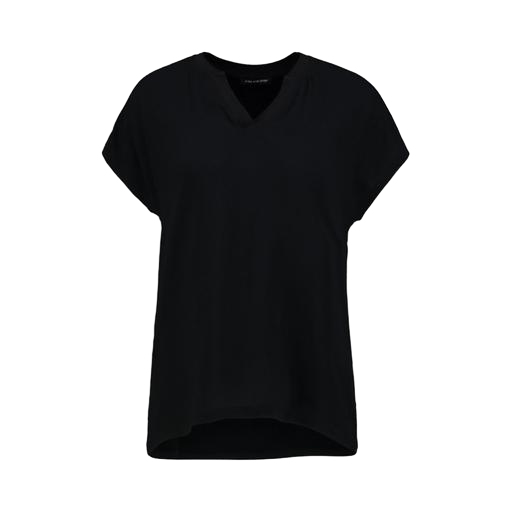
black v-neck t-shirt only macy, black v-neck top only macy, black curved hem t-shirt, white background